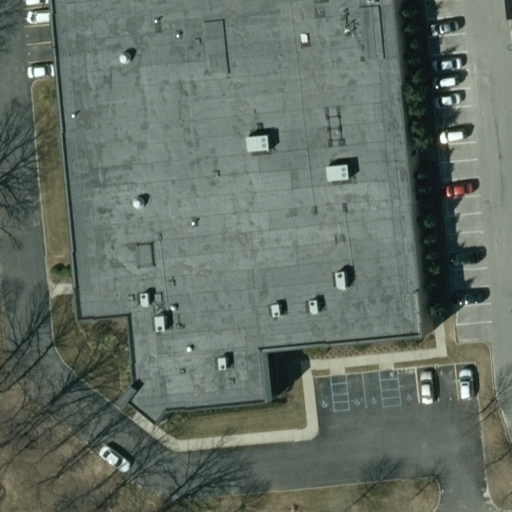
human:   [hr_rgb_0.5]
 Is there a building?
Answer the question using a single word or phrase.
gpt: yes

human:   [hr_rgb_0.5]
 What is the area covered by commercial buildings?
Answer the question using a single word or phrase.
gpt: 5110m2

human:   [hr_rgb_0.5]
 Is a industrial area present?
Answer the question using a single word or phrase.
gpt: yes

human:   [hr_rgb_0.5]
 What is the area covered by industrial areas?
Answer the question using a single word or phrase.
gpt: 10623m2

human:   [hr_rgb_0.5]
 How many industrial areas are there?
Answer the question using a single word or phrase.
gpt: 1

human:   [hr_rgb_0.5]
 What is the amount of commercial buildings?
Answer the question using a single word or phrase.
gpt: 1

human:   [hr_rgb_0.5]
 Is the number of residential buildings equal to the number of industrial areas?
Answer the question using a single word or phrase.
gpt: no

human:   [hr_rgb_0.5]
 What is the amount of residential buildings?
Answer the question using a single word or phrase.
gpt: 0

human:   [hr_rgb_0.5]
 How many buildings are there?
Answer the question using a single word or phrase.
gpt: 1

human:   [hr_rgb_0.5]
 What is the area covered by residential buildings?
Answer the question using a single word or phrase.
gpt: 0m2

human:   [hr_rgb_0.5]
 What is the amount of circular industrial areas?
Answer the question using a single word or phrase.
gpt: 0

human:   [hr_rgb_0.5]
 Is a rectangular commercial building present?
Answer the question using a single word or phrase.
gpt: no

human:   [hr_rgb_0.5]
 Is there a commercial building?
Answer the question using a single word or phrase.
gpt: yes

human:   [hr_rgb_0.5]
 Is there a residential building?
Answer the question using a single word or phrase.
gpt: no

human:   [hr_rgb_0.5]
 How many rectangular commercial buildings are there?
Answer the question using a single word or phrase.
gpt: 0

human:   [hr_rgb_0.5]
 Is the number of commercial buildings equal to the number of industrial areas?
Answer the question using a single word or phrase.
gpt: yes

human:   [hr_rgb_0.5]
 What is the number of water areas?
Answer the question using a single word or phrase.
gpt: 0

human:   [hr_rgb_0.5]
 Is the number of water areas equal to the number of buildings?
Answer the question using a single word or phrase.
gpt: no

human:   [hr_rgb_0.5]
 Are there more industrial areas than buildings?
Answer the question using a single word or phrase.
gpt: no

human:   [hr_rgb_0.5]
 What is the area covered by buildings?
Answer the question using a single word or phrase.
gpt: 5110m2

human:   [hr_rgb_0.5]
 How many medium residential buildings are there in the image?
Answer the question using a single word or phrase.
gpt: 0

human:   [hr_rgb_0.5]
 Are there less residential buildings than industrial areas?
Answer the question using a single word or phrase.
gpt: yes

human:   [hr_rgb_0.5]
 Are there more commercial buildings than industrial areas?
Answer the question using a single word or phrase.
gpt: no

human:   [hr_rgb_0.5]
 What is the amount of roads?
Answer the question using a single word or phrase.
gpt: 0

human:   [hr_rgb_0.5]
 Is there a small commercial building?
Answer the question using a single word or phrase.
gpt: no

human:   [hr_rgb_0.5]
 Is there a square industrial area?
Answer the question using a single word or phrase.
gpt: no

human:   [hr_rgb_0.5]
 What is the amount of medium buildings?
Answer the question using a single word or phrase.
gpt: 0

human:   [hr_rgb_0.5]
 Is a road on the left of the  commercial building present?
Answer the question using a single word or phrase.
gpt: no

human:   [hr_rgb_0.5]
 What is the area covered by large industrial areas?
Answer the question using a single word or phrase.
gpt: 10623m2

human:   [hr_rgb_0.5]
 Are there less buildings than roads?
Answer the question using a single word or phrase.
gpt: no

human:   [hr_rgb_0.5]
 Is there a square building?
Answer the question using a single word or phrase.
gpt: no

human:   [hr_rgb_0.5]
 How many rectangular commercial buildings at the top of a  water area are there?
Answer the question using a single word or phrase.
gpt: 0

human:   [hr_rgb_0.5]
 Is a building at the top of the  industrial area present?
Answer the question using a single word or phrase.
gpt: yes

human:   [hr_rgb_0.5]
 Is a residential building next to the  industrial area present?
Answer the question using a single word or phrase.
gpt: no

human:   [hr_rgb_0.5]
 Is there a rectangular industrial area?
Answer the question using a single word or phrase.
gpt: yes

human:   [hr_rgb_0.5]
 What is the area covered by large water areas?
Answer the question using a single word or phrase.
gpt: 0m2

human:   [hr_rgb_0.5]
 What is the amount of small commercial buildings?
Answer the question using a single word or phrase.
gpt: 0

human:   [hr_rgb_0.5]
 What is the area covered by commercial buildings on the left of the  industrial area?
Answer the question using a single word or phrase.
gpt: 0m2

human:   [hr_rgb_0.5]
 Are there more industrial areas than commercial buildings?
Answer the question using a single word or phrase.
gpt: no

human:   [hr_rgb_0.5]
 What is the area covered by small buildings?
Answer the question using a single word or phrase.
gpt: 0m2

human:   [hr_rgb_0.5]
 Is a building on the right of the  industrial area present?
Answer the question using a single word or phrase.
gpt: yes

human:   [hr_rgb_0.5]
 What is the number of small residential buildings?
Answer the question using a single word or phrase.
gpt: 0

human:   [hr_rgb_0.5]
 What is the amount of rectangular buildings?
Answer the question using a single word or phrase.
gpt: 0

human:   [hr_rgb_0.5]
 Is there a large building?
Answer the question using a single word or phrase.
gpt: yes

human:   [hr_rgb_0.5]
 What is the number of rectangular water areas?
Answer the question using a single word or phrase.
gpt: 0

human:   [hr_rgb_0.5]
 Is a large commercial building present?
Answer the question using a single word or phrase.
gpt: yes

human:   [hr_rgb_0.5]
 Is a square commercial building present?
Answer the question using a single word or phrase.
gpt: no

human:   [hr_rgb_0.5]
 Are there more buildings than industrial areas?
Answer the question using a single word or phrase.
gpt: no

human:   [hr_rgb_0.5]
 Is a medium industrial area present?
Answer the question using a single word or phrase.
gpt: no

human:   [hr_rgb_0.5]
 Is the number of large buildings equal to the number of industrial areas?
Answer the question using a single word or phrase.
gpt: yes

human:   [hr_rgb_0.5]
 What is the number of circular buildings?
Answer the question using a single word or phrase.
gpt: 0

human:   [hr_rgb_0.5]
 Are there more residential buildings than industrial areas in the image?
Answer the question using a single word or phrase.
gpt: no

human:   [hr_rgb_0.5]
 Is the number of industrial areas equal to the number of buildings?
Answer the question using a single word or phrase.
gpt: yes

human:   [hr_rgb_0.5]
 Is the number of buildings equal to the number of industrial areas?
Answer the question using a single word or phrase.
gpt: yes

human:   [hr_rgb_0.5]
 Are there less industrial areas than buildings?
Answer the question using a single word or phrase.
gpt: no

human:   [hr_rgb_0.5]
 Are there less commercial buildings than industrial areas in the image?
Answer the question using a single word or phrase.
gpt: no

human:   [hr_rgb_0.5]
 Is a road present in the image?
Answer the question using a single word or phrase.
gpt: no

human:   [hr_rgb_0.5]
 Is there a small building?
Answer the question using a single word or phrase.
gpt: no

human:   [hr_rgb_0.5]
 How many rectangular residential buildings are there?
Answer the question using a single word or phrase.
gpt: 0

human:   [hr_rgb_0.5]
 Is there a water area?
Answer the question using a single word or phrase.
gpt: no

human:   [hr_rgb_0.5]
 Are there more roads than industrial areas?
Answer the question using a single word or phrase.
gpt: no

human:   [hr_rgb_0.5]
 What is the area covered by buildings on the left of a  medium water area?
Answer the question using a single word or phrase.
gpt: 0m2

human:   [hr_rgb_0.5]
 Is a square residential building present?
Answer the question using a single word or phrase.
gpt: no

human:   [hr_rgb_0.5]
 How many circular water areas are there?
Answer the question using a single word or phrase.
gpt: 0